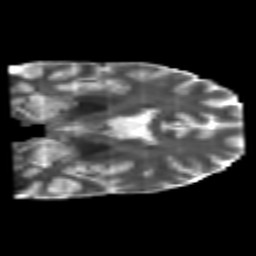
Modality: T2w
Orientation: coronal
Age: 38
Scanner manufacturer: philips
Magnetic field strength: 3 T
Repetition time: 8.559 s
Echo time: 0.1273 s